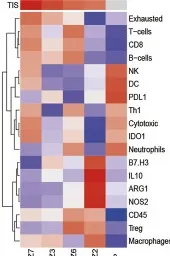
(G) Heat map of the expression of immune-related signatures.
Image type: chart (chart)